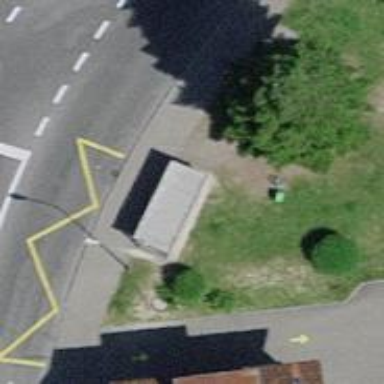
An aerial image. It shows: Bus stop with sheltered platform for public transport.